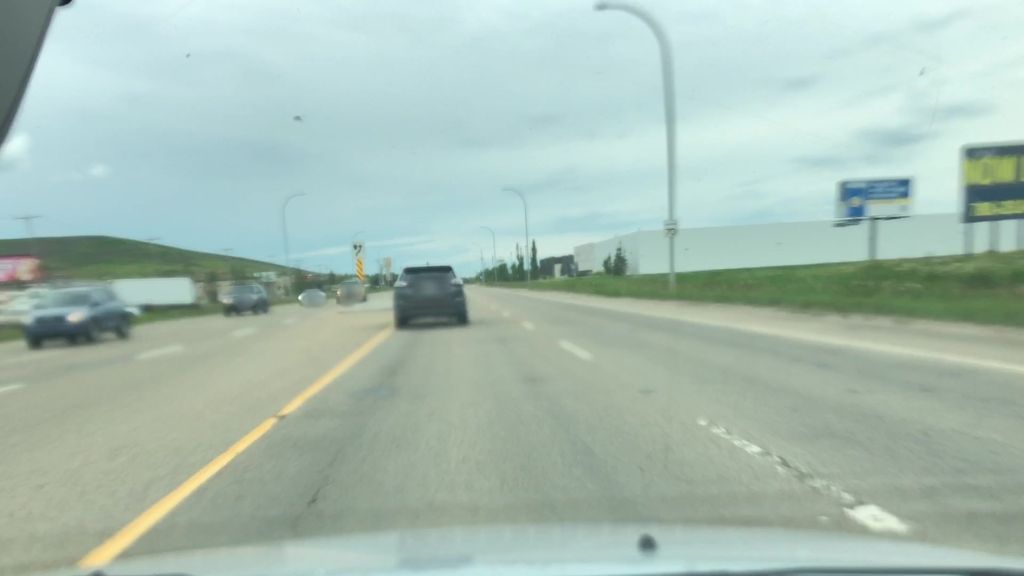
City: edmonton